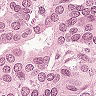
Metastatic tissue present: yes